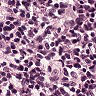
Metastatic tissue present: no